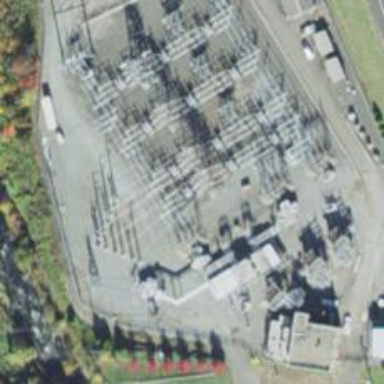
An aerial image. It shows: Switch used for power control.